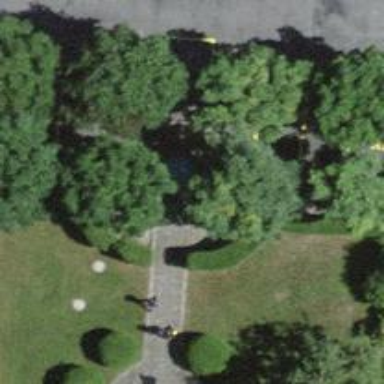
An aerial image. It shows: Fountain.